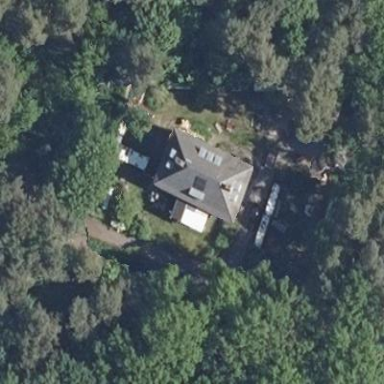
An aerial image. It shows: Grey house with hipped roof.